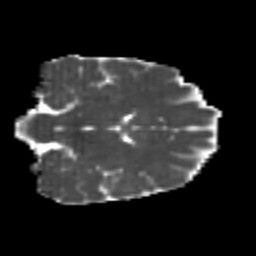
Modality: MD
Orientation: coronal
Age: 20
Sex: female
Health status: healthy
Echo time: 0.074 s